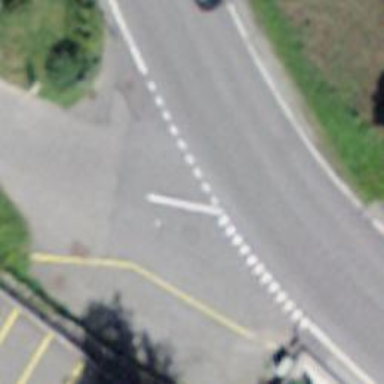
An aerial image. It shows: Tertiary road with asphalt surface that goes over bridge.